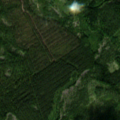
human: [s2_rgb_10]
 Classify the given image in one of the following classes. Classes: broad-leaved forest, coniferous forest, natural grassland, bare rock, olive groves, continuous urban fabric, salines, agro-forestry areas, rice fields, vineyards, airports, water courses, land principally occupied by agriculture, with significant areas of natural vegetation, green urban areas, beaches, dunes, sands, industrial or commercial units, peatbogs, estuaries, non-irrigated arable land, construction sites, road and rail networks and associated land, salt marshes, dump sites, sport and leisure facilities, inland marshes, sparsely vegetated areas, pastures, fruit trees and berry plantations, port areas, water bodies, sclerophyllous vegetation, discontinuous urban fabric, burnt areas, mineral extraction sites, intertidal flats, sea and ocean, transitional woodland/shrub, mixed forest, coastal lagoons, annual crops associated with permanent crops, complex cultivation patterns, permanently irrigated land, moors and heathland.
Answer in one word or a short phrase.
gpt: coniferous forest, mixed forest, transitional woodland/shrub